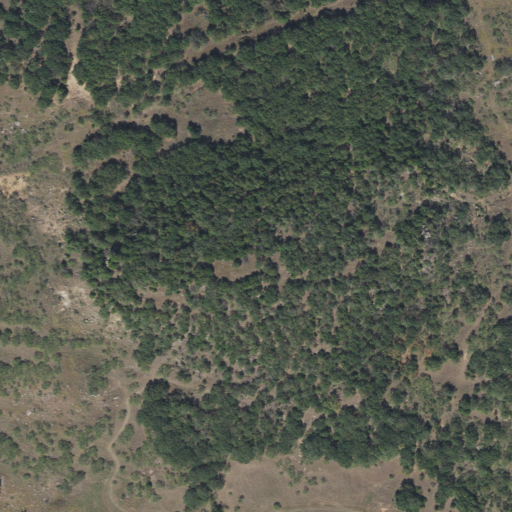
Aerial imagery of mountain in Texas named Brushy Mound containing grassland, deciduous forest, and shrub